Question: I have a png image like this:

How can I invert the frame around the waveform so it appears black, without changing the alpha of the waveform itself. (The waveform part is transparent.)
It probably has something to do with CGCreateImageMask but I can't figure out the exact process.
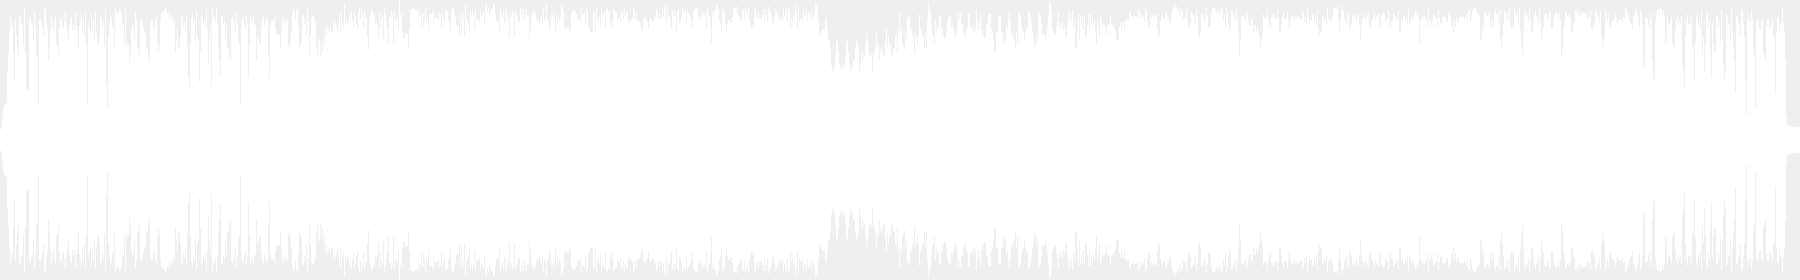
Answer: Figured it out:
'''
-(void)drawRect:(CGRect)rect {
UIImage *wf = [UIImage imageNamed:@"waveform.png"];
[wf drawInRect:rect blendMode:kCGBlendModeXOR alpha:1.0f];
}
'''